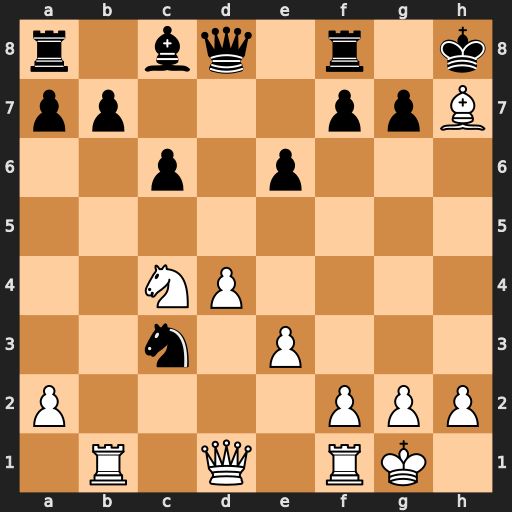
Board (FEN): r1bq1r1k/pp3ppB/2p1p3/8/2NP4/2n1P3/P4PPP/1R1Q1RK1
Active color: w
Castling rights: -
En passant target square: -
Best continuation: Qh5 Qg5 Qxg5